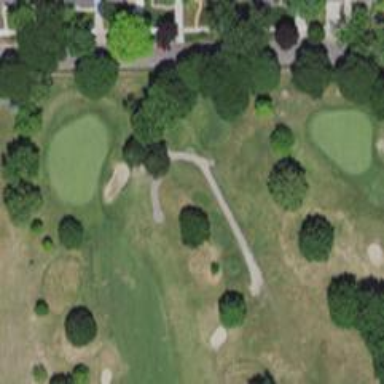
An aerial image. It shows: Golf cartpath that is also road path.